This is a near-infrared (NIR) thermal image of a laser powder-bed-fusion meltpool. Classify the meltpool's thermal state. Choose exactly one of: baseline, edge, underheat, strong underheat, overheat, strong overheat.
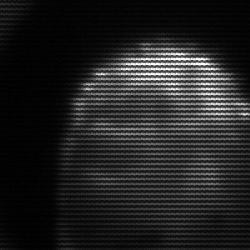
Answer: edge